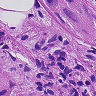
Metastatic tissue present: yes